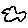
Label: cloud